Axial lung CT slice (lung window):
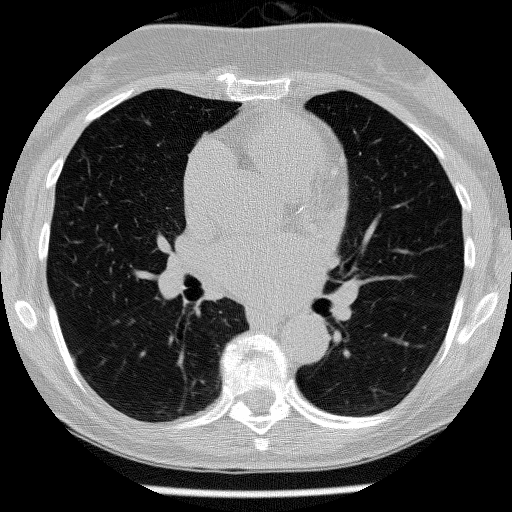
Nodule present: no